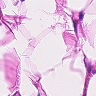
Metastatic tissue present: no